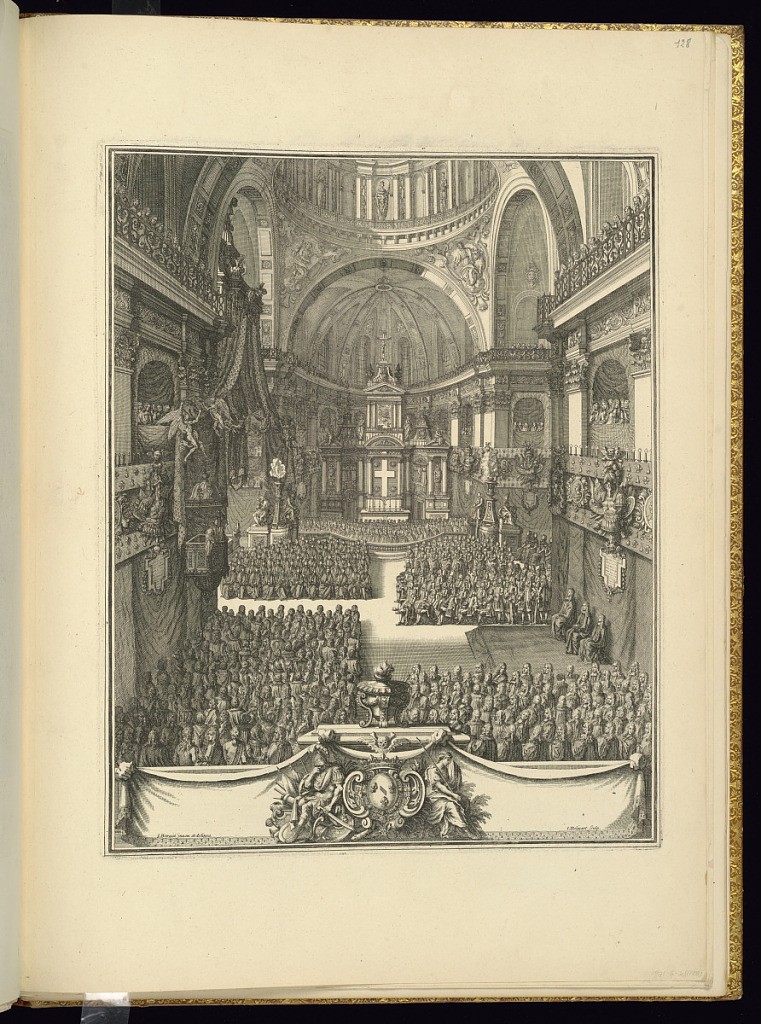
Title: Funeral Ceremony
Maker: Jean Berain, the elder, French, 1640-1711
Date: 1711
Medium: Engraving on laid paper
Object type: Bound print
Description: Funeral ceremony in a large church, filled with attendees, held for the Grand Condé. The plate is not signed.